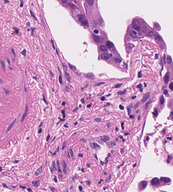
Tumor epithelial tissue: yes
Tumor-associated stroma tissue: yes
Normal tissue: no